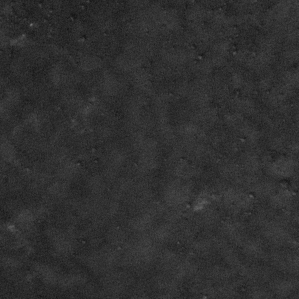
Label: frost